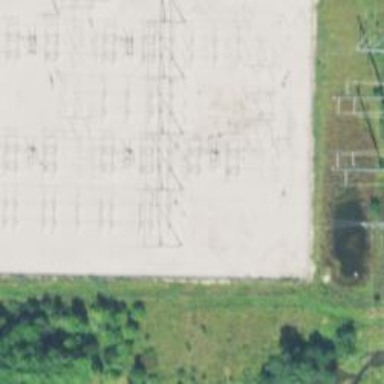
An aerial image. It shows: Switch for power supply.